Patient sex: M
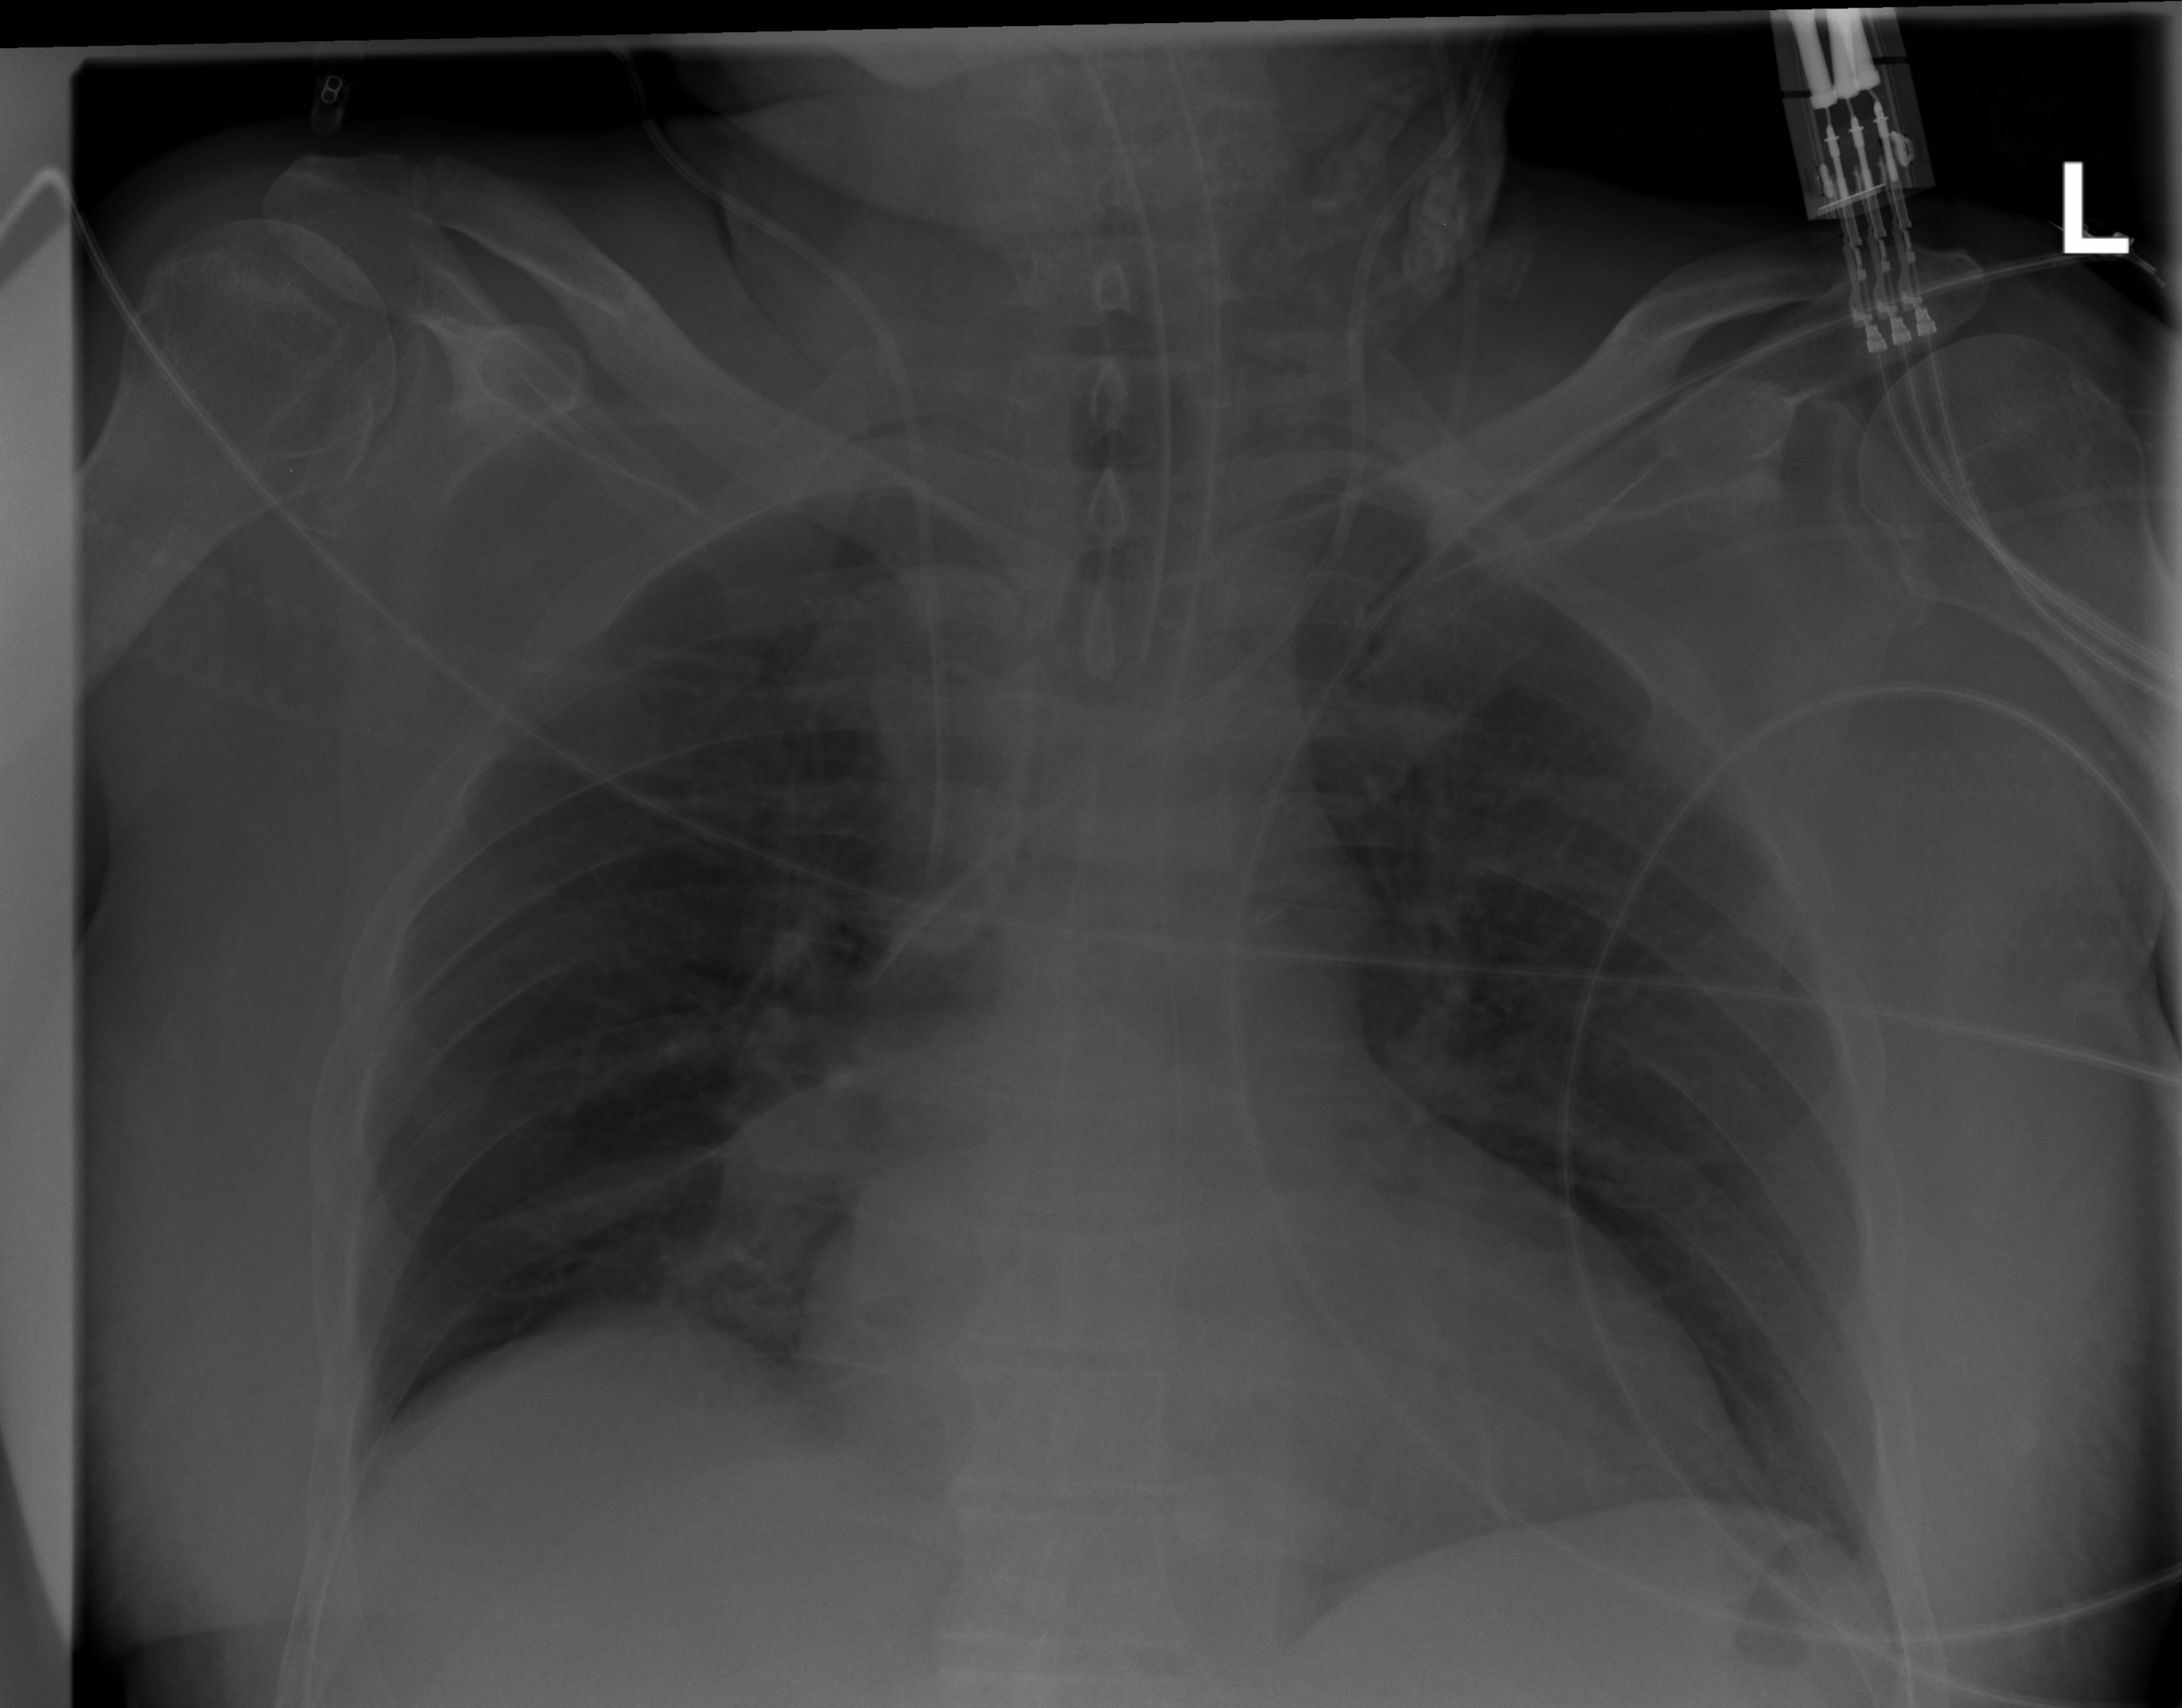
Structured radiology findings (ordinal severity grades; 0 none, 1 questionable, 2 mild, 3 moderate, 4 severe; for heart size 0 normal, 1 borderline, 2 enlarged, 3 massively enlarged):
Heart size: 1
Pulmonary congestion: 0
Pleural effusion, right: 0
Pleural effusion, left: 0
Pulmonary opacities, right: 1
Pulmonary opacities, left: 0
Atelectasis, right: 2
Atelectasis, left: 0